Interaction volume radius: 5 \u00c5
Interaction volume height: 15 \u00c5
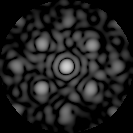
Disorder parameter: 0.5048